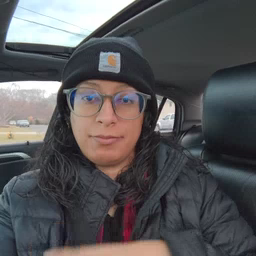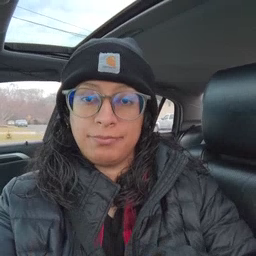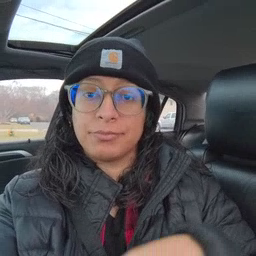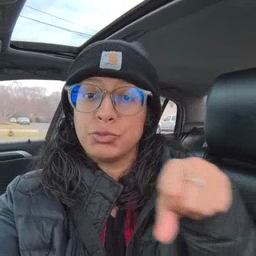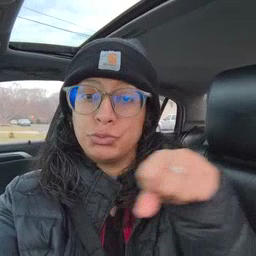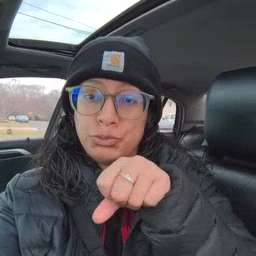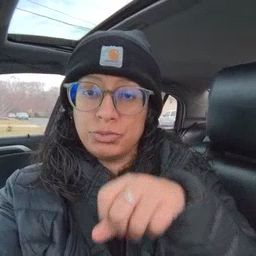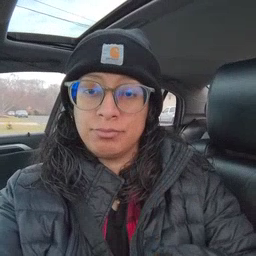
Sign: shoe